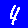
Digit: 4